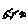
Label: bird